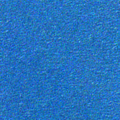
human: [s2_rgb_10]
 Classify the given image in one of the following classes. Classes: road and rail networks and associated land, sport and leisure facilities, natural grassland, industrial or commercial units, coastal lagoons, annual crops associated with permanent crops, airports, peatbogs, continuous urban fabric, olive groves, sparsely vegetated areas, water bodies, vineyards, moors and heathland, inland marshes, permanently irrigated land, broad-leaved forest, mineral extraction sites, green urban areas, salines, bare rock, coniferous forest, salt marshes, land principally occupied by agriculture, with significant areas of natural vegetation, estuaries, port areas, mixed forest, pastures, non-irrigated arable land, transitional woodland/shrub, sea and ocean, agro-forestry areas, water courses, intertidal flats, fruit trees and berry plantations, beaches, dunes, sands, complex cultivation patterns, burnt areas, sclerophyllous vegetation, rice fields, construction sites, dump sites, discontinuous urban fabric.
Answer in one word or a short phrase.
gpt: sea and ocean